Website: lowes
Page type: newsletter-management
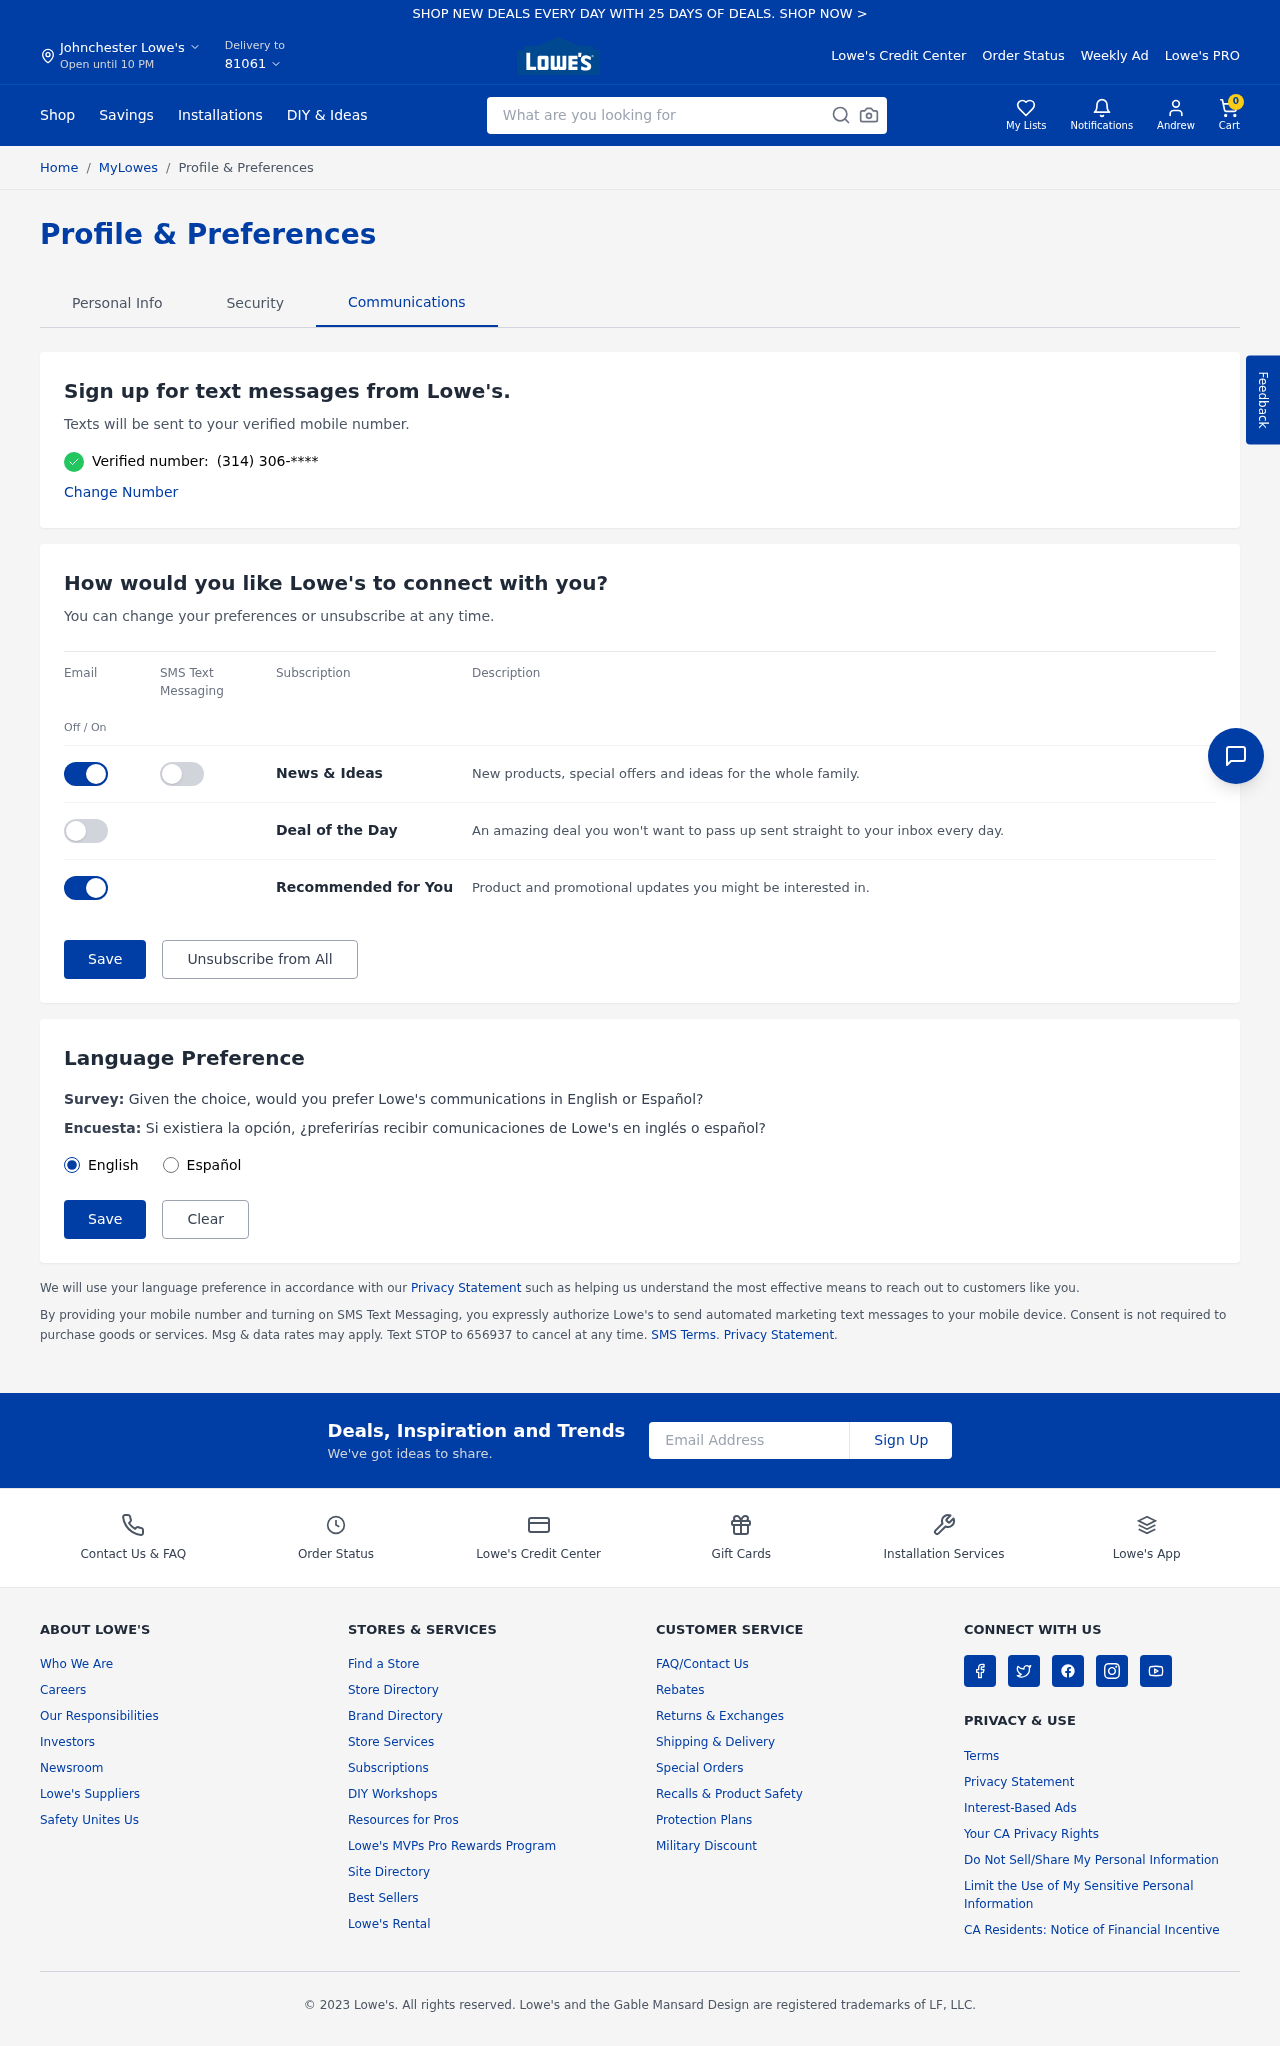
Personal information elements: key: PII_CITY
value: Johnchester
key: PII_EMAIL
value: andrewlawrence@yahoo.com
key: PII_FIRSTNAME
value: Andrew
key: PII_POSTCODE
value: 81061
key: PII_PHONE
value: (314) 306
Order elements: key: ORDER_NUM_ITEMS
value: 0
Search elements: key: HEADER_SEARCH
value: What are you looking for